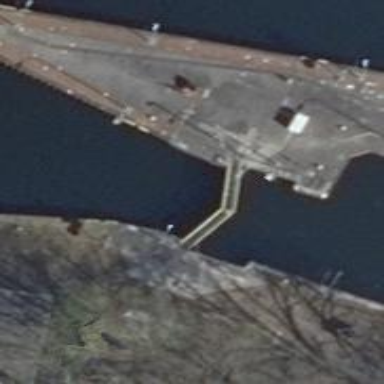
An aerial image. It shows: Canal with lock obstacle.